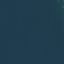
Label: SeaLake